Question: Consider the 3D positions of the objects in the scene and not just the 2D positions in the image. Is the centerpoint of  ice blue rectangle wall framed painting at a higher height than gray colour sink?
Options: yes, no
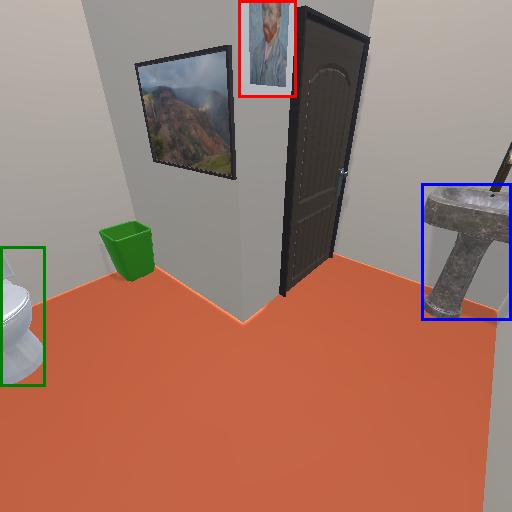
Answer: yes